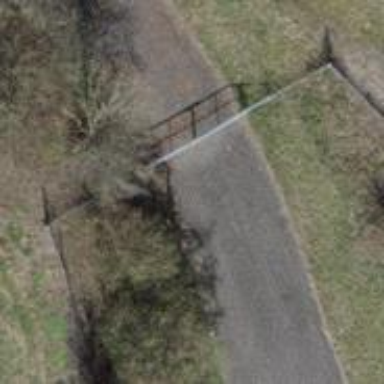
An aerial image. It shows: Gate.